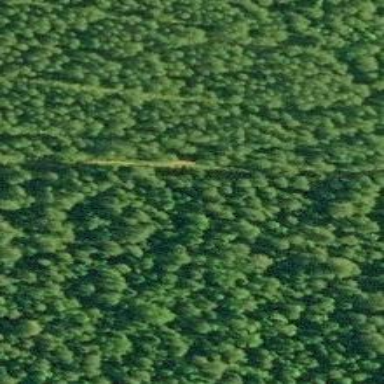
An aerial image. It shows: Path with excellent visibility for trail.